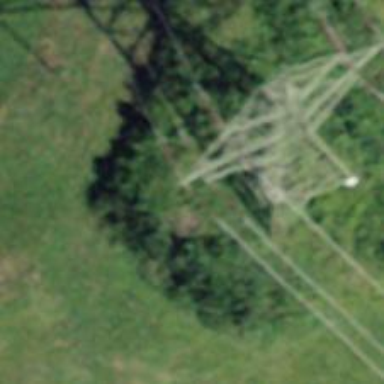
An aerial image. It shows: Power tower.